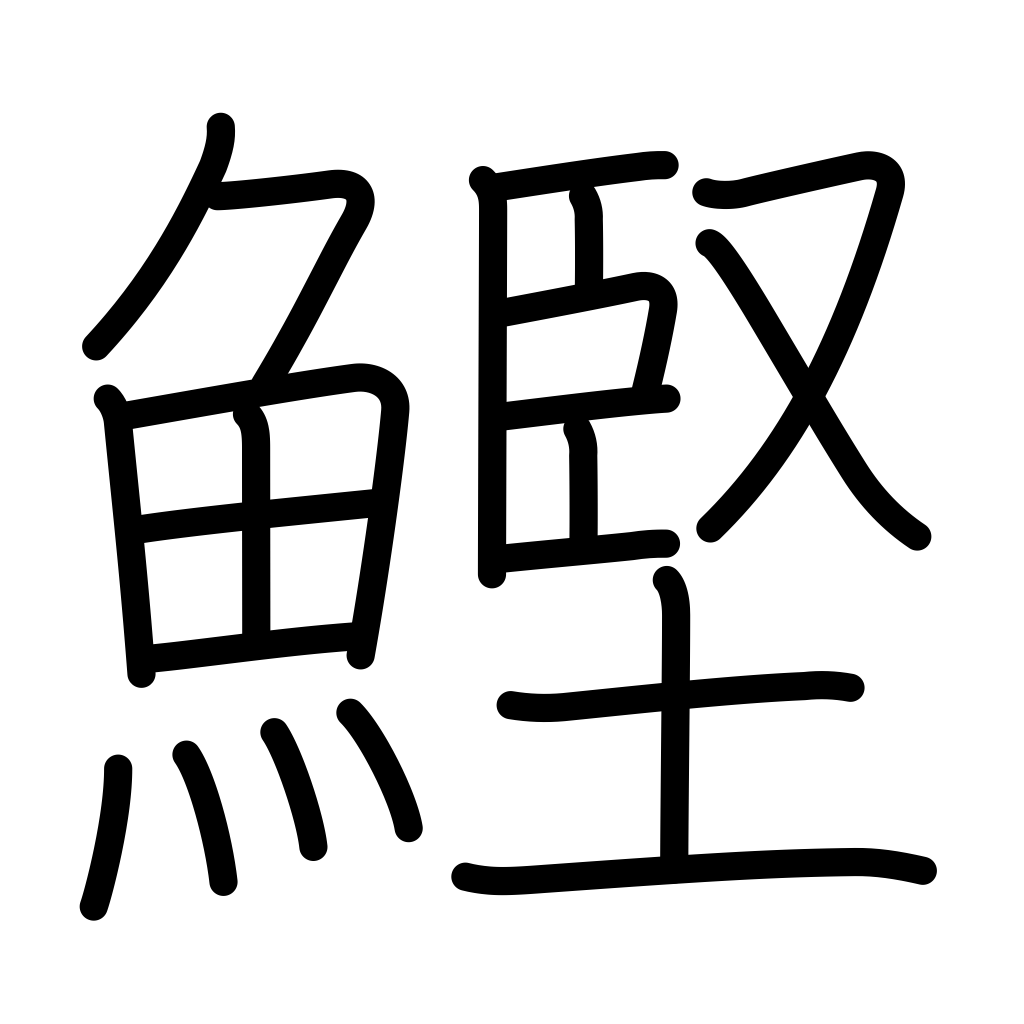
Meaning: bonito